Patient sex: M
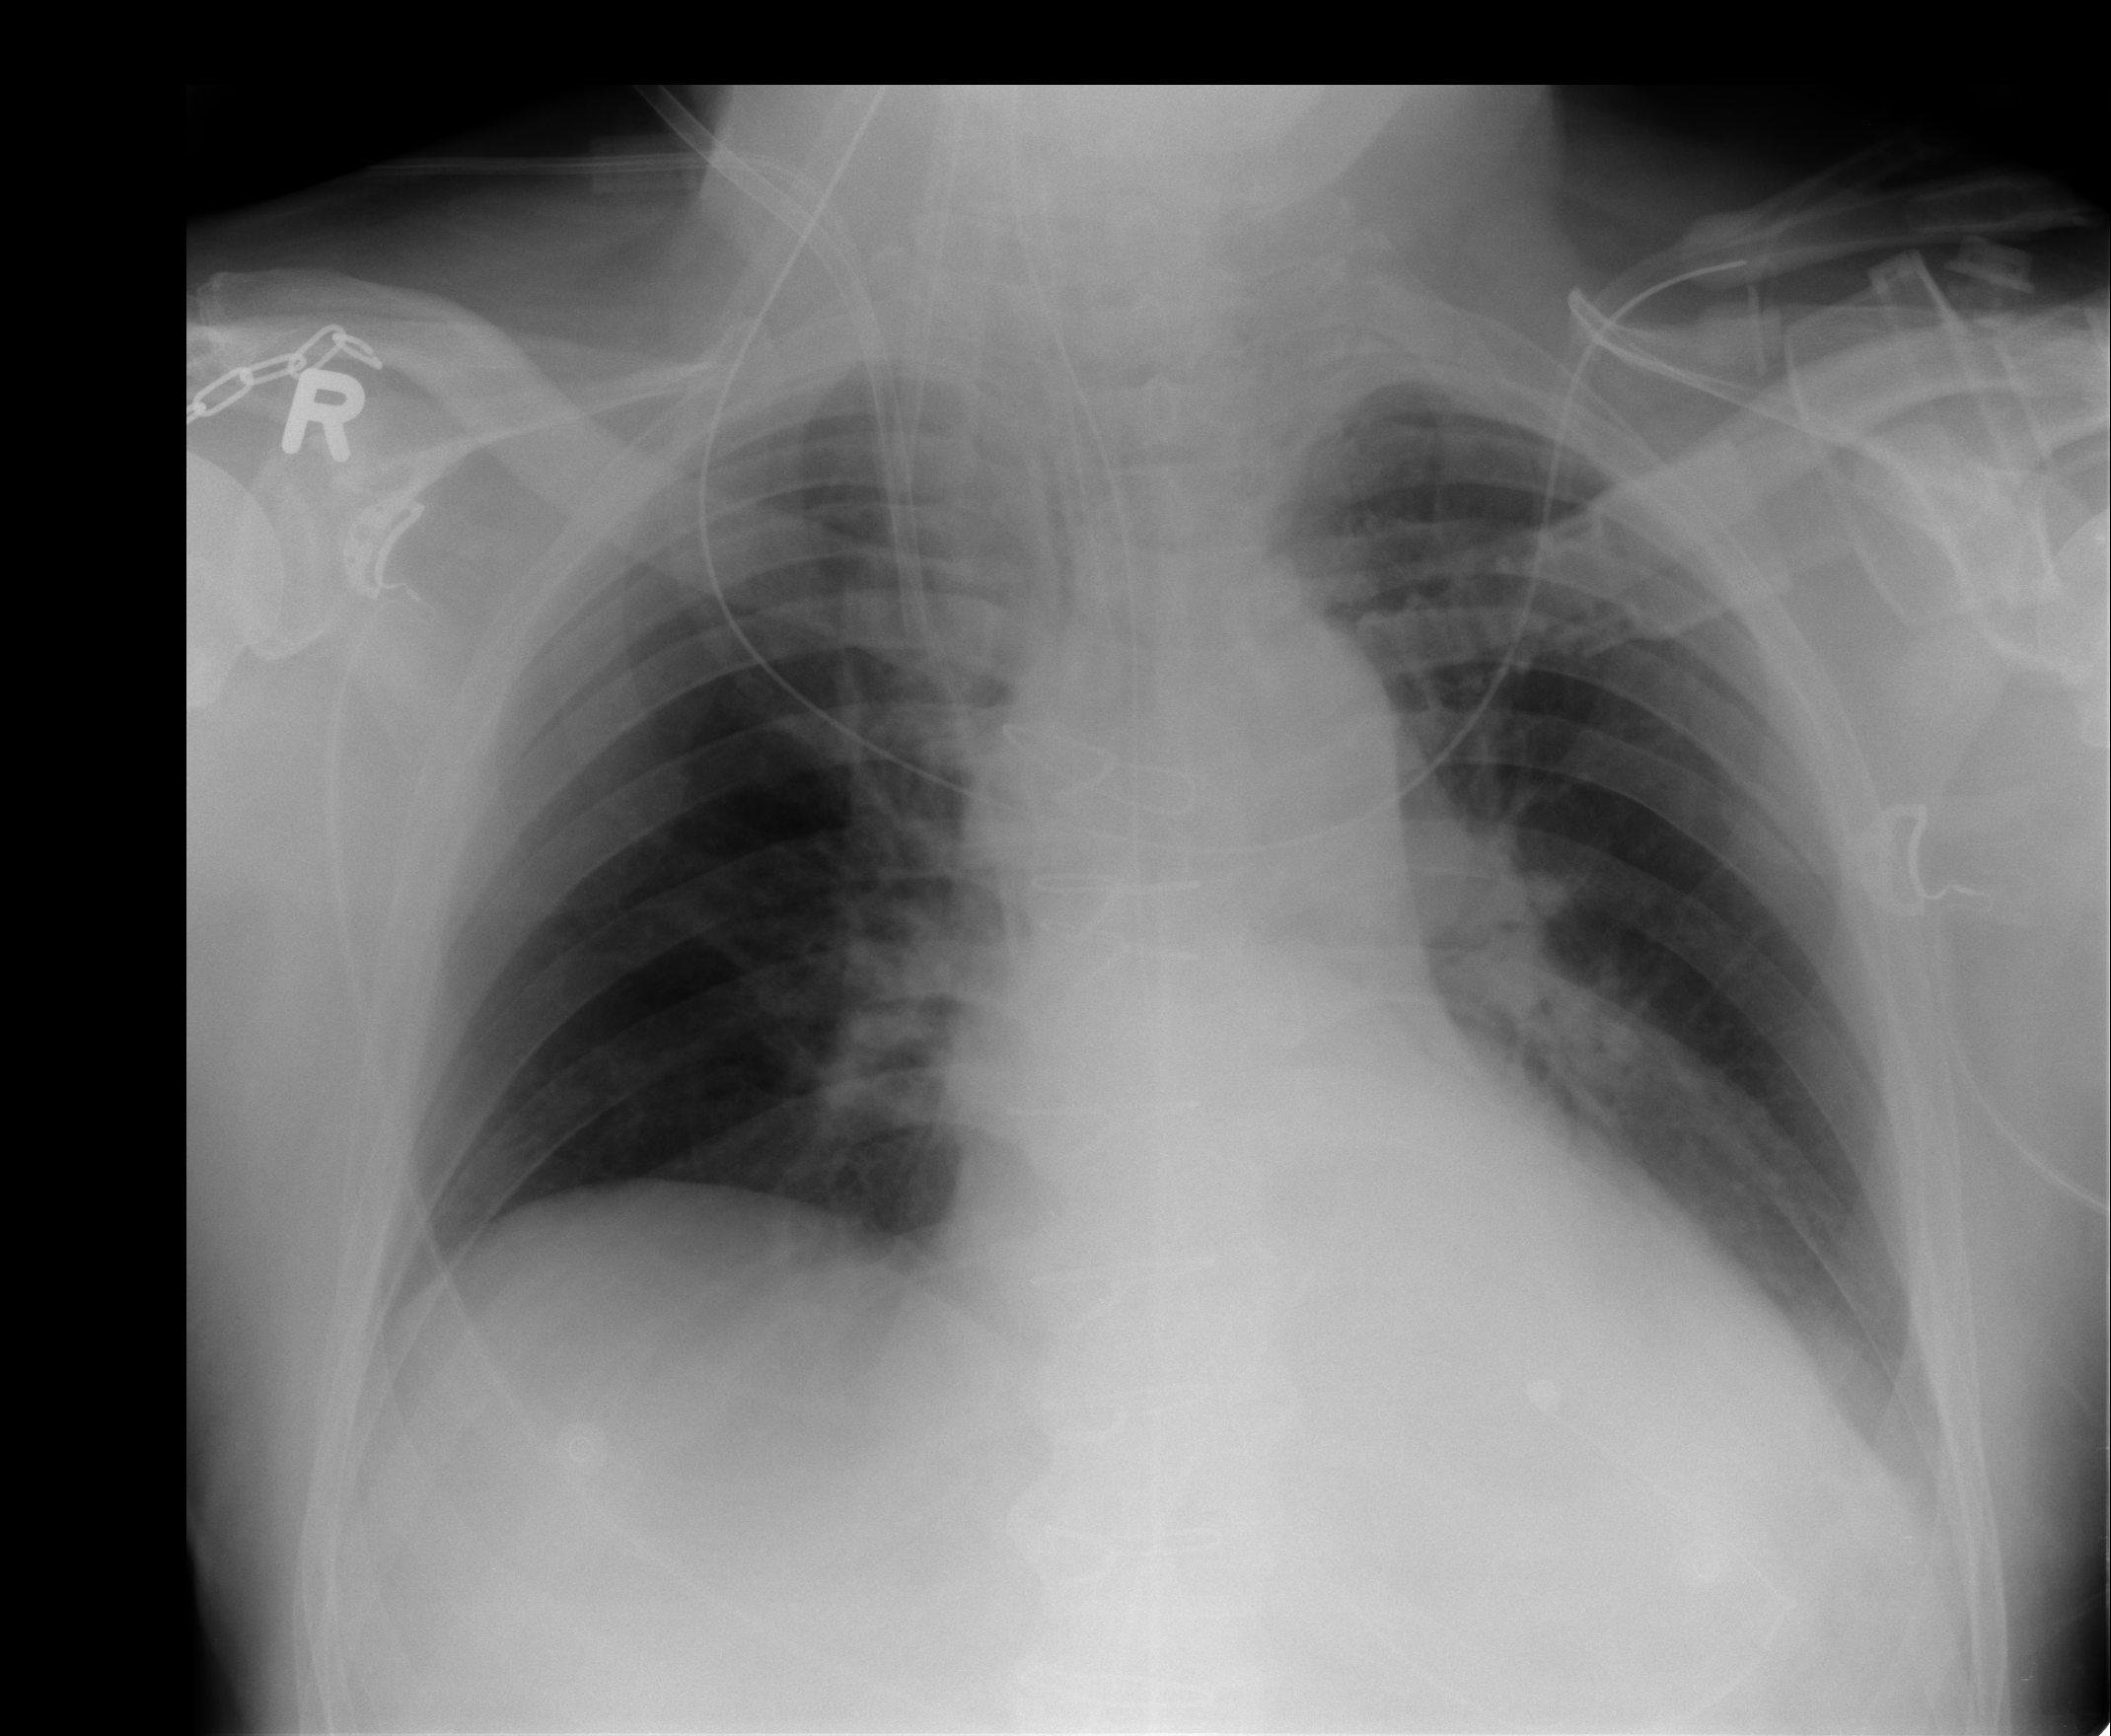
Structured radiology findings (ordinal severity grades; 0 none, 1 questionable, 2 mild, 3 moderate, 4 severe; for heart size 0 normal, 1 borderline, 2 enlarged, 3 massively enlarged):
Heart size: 2
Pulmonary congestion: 2
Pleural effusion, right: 0
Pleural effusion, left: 0
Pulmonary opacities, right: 0
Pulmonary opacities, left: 0
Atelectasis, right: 0
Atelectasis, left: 2